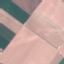
Label: AnnualCrop